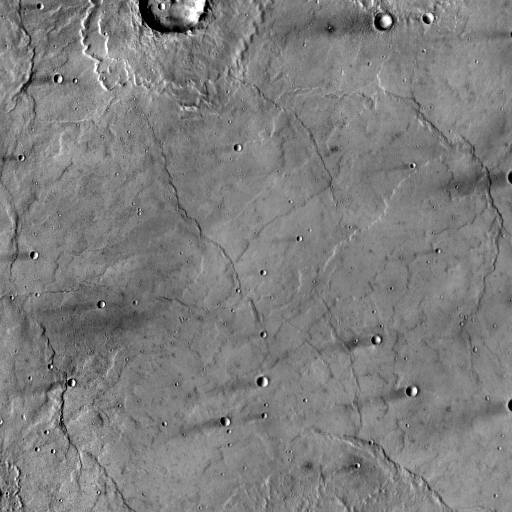
Crater classes present: Background, Other, Layered